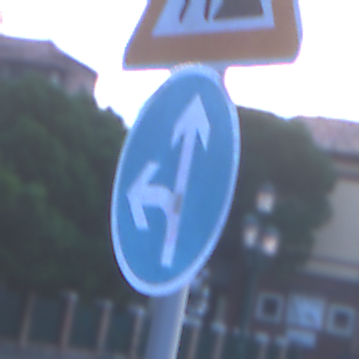
Verkehrszeichen: VorgeschriebeneFahrtrichtungGeradeausOderLinks
Zusatzzeichen oben: Arbeitsstelle
Umgebung: Outdoor, Urban
Tageszeit: Dawn
Wetter: PartlyCloudy
Licht: Natural
Jahreszeit: NotSpecified
Kontrast: LowContrast